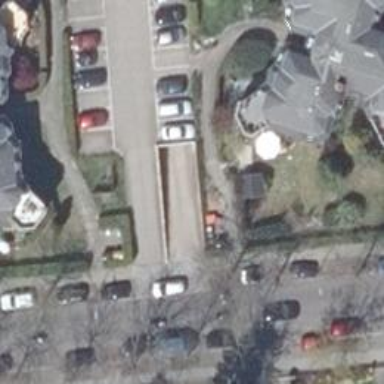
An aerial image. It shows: Parking aisle designated as service road.